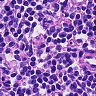
Metastatic tissue present: no